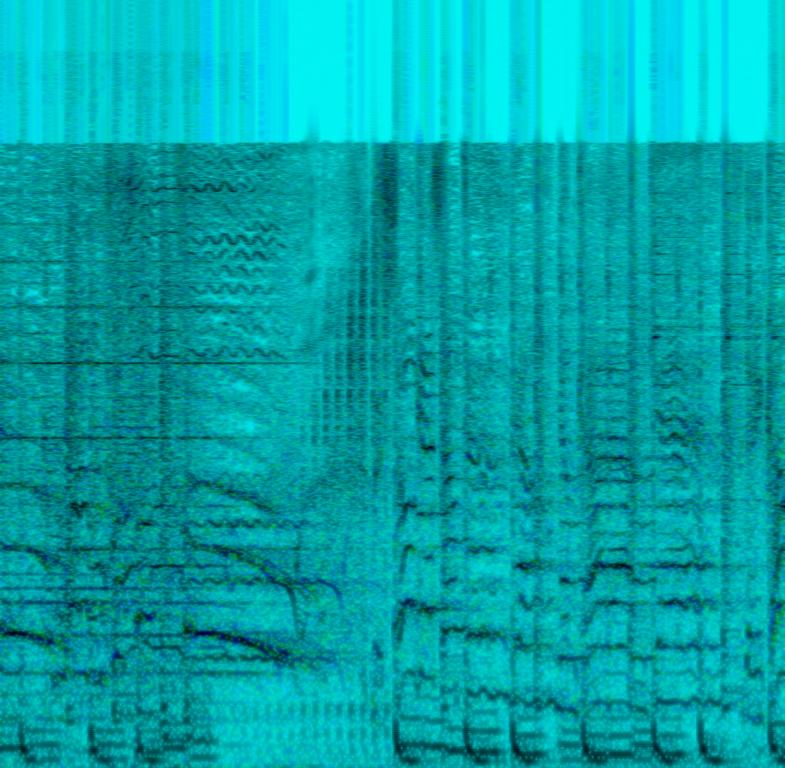
The music features a group of female voices singing the same melody in unison. The drums and bass guitar blend together and drive the pulse of the music. In the first half of the music excerpt strings play the same melody as the singers.